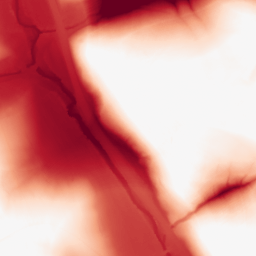
Category: morphological
Decomposition family: tophat
Decomposition parameters: size: 100
mode: black
Upsampling method: bicubic
Upsampling parameters: scale: 4
Upsampling scale: 4